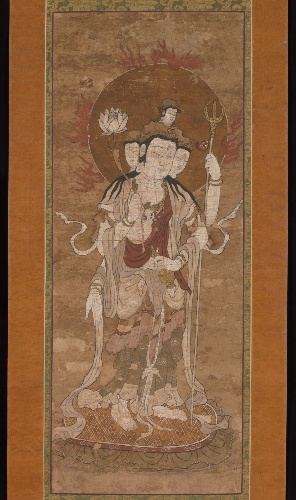
Title: 十二天像(梵天)|One of the Twelve Devas: Bonten
Date: 14th century
Object type: Hanging scroll
Classification: Paintings
Medium: Hanging scroll; hand-colored print on paper
Culture: Japan
Period: Nanbokuchō period (1336–92)
Dimensions: 30 1/8 x 12 5/8 in. (76.5 x 32.1 cm)
Department: Asian Art
Credit line: The Harry G. C. Packard Collection of Asian Art, Gift of Harry G. C. Packard, and Purchase, Fletcher, Rogers, Harris Brisbane Dick, and Louis V. Bell Funds, Joseph Pulitzer Bequest, and The Annenberg Fund Inc. Gift, 1975
Accession year: 1975
Repository: Metropolitan Museum of Art, New York, NY
Tags: Buddhism|Deities